Field crop: maize
Growth stage: 2
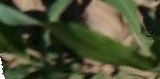
Species: maize